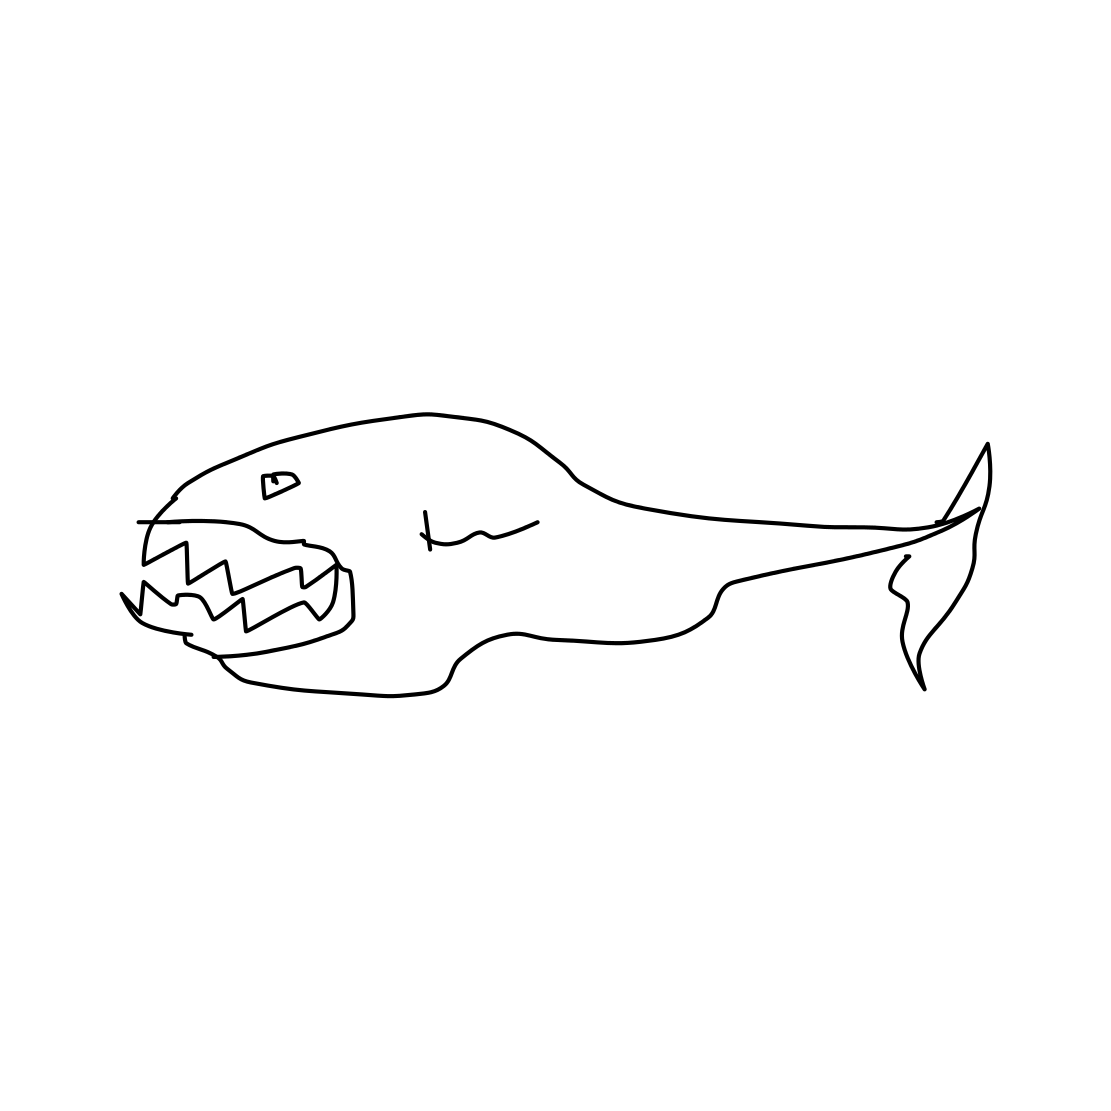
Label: shark